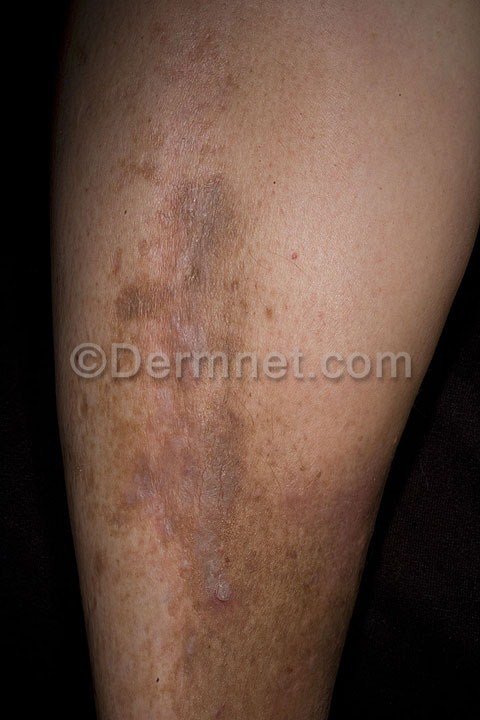
Disease: Systemic Disease